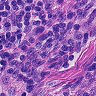
Metastatic tissue present: no